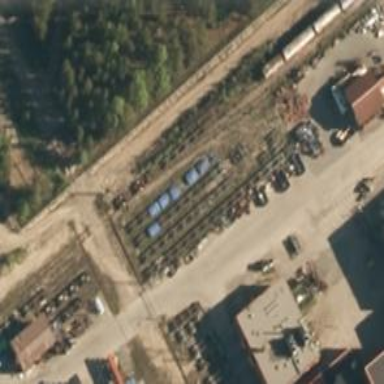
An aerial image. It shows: Rail spur service.